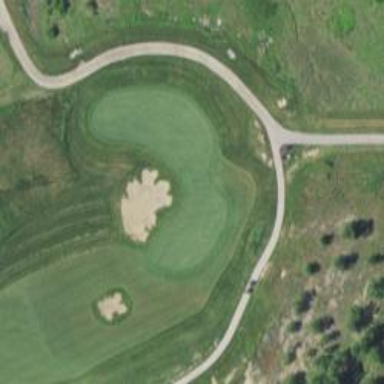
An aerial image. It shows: Golf hole.